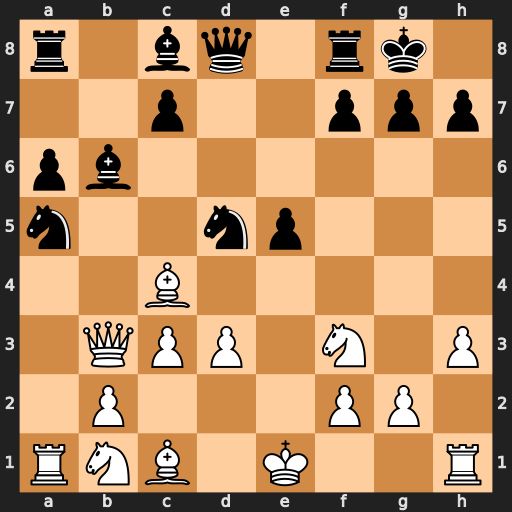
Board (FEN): r1bq1rk1/2p2ppp/pb6/n2np3/2B5/1QPP1N1P/1P3PP1/RNB1K2R
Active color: w
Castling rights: KQ
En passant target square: -
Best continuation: Rxa5 Bxa5 Bxd5